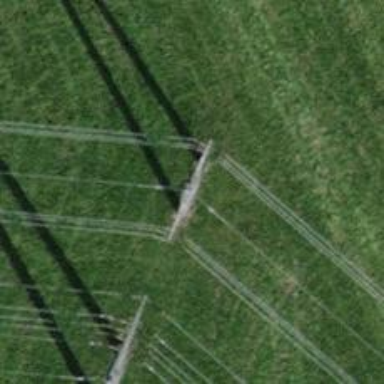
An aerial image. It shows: Power line in the image.